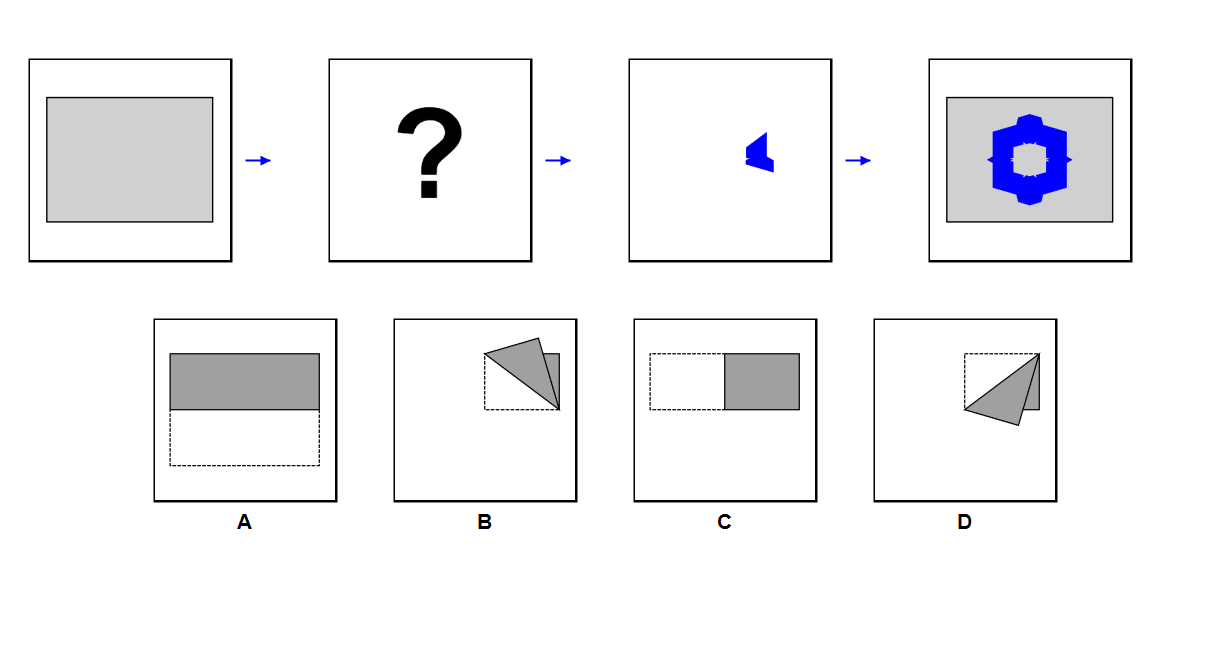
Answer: B